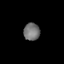
Tissue: skin
Cell type: Epithelial cells
Senescence score: 0.2848
Nuclear area (px): 272
Mean DAPI intensity: 115.882